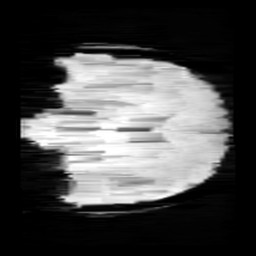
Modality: minIP
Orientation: coronal
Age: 9
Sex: male
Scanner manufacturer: siemens
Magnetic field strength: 3 T
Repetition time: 0.027 s
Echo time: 0.02 s